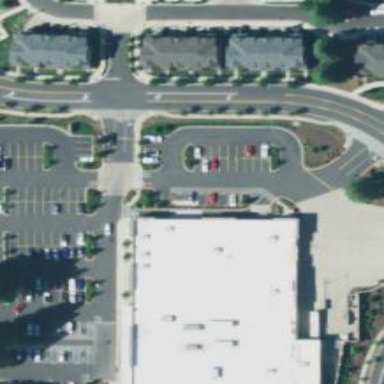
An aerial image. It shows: Pharmacy providing healthcare services.